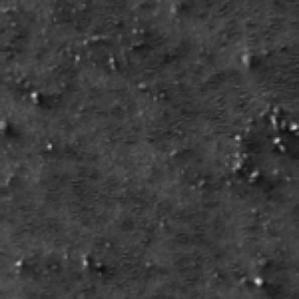
Label: frost